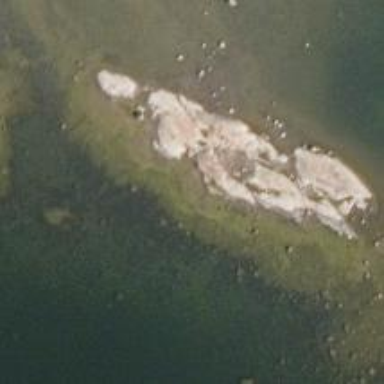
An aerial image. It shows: Islet made of bare rock.